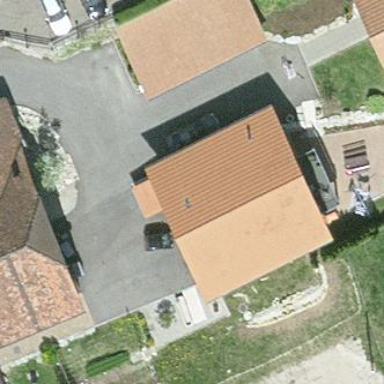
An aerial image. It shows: Residential building.